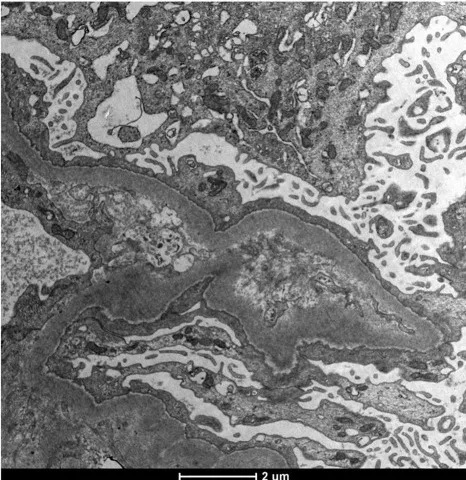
Renal biopsy. (B) Electronic microscopy. Basal membrane thickening and foot process effacement.
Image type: pathology (h&e)